Question: I have a WCF service that is a relying party for a custom STS, built using WIF. My STS issues holder-of-key tokens to my client application. I have created a new 'backend' WCF service, that I need to call from the existing 'frontend' service.

So far, in my frontend service, I have no problem accessing the incoming SamlSecurityToken using a custom Saml11SecurityTokenHandler.
After that, I tried two different ways to attach the out of band token to a service call on my target backend service:
1. Create a custom IssuedSecurityTokenProvider
2. Use ChannelFactoryOperations.CreateChannelWithIssuedToken
However, both of these attempts result in errors. From what I can tell, it seems to be the same dead end, - they do not accept the signed SamlSecurityToken. It seems that even though both of these methods accept the base SecurityToken class, they both only work if given a GenericXmlSecurityToken instance, instead of a SamlSecurityToken.
Update:
Here is a <URL> for bullet #1
Update 2:
After doing some more research, the closest thing I can find was an article about using <URL> for WIF/ADFS which basically just uses ActAs tokens, in which the front end service would issue a request to the STS using the token it recieved from the client application. This would require an update to our custom STS, which we're hoping not to do at this time. I'm starting to wonder if the approach that I've illustrated in my diagram is even valid for WIF or WS-Trust?
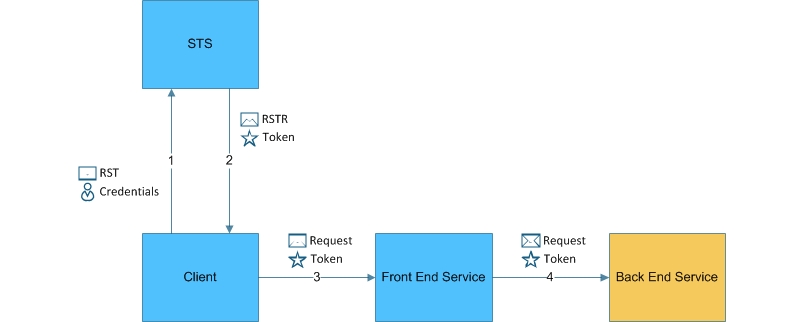
Answer: As it turns out, the the concept of reusing an issued token by a front-end service to call a back-end service IS valid within the confines of WS-Trust protocol. However, for the vast majority of scenarios, it should not be considered a good practice. This is due to security and extensibility concerns. Security-wise, doing so would force both relying parties to use the same token encryption algorithms/keys, and also reduces your ability to authenticate the SAML token's audience restriction. This is exactly why WS-Trust was updated to support Identity Delegation with both ONBEHALFOF and ACTAS tokens. Utilizing either of these will help deal with this exact scenario in a more secure and robust way. It appears that the design of WIF's API follows this line of thinking, which explains why
In conclusion, I have two answers to this question:
A. If you are the owner of your own custom-built STS, you can achieve this scenario outside of the default WIF/WCF pipeline, by following these steps:
1. In the client requestor application, manually retrieve the token from the STS using either WSTrustChannel or an IssuedSecurityTokenProvider. Notice that the token type will be GenericXmlSecurityToken, or some derivation of that.
2. Send the token, out-of-band, to the front end service. By out-of-band, I mean send it as an extra contract field, in a message header, or any other way.
3. Within the front end service, you can easily use the out-of-band token to call the back-end service by using ChannelFactory.CreateChannelWithIssuedToken() or by creating a custom IssuedSecurityTokenProvider. This is not possible when using an incoming bootstrap token, because WIF will always create a bootstrap token as a specific type, such as SamlSecurityToken. Both ChannelFactory and the IssueSecurityTokenProvider will only work with the GenericXmlSecurityToken!
B. Whether you have an out-of-box STS or a custom one, as long as it supports ActAs or OnBehalfOf, you can use proper Identity Delegation.
My conclusions are largely based on the following sources. I hope this ends up helping someone else with similar requirements.
<URL>
(Amazing explanation of ACTAS/ONBEHALFOF vs token reuse)
<URL>
<URL>
(wstrust protocol, of course)